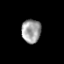
Tissue: prostate
Cell type: T cells
Senescence score: 0.281
Nuclear area (px): 450
Mean DAPI intensity: 156.276